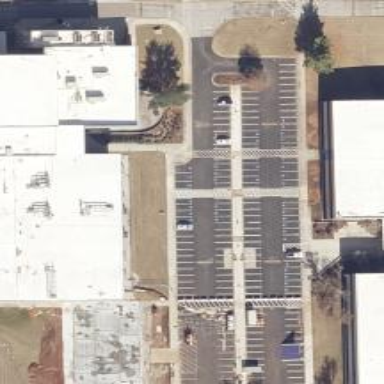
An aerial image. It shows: Parking space.